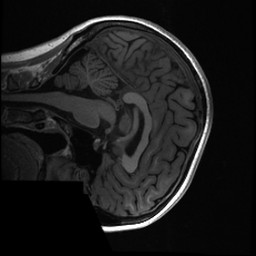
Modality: T1w
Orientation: sagittal